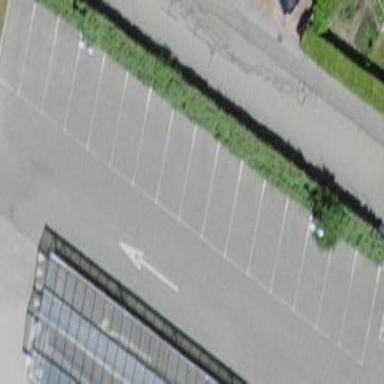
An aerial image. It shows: Street-side parking area.